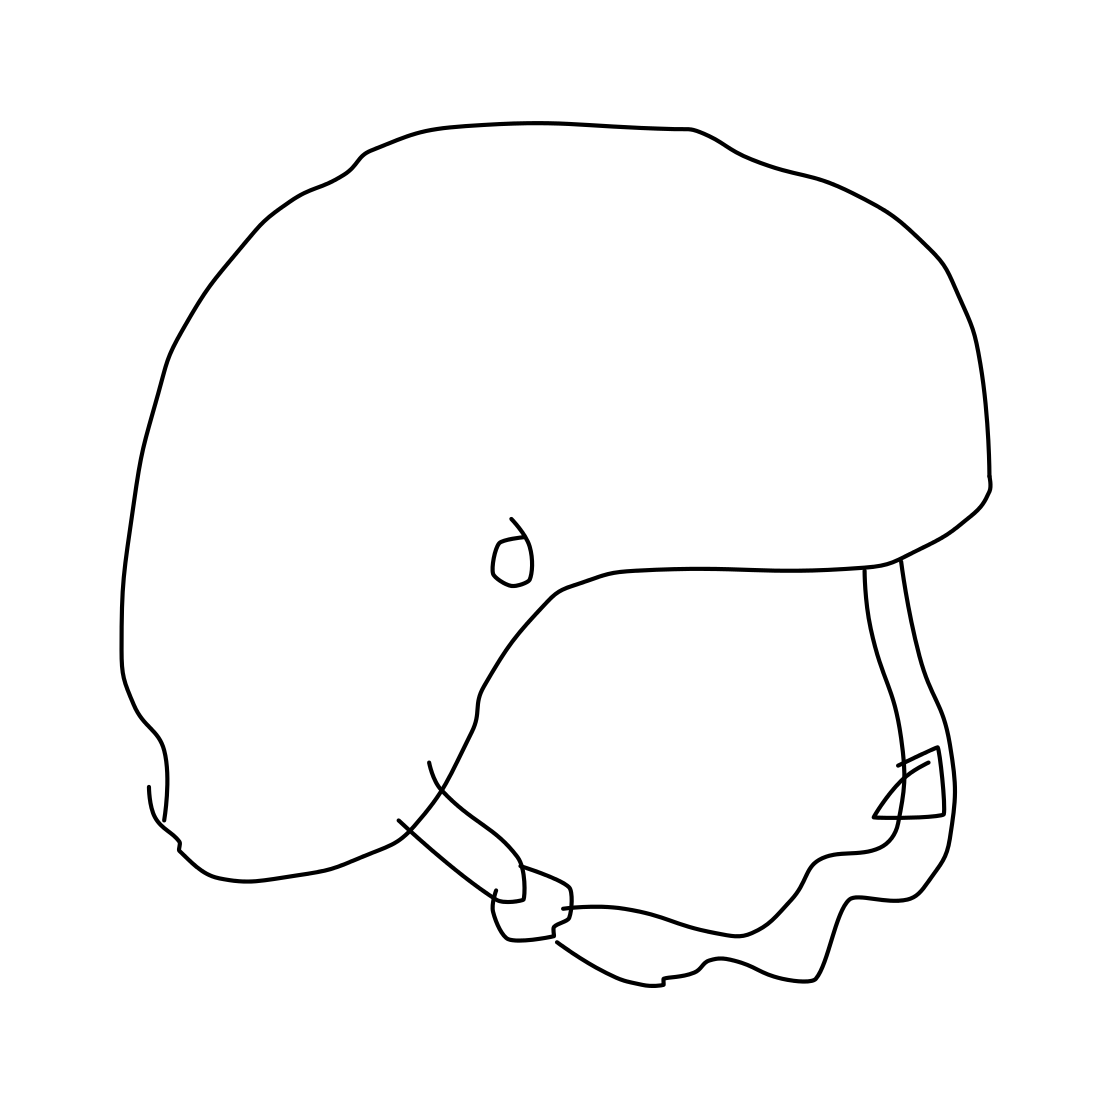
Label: helmet